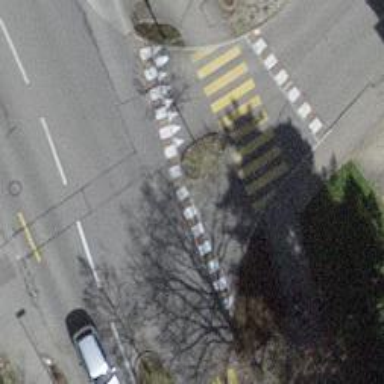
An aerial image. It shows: Uncontrolled zebra crossing with yellow markings on the road.